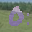
Label: 0